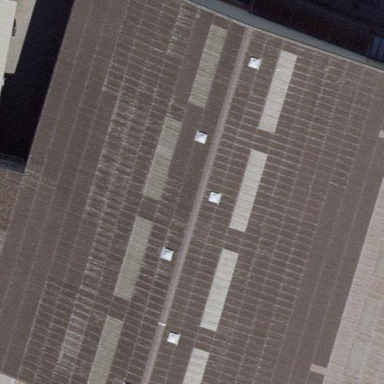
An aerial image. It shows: Industrial building.